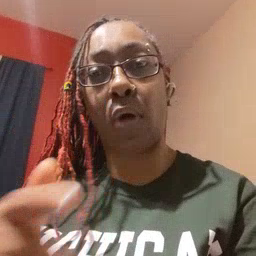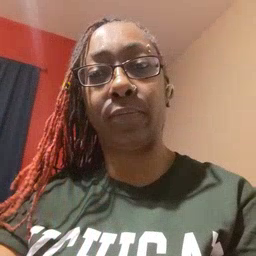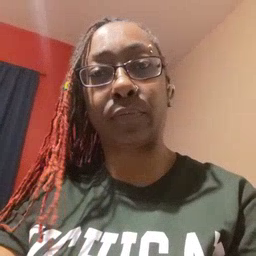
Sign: brother